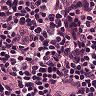
Metastatic tissue present: no